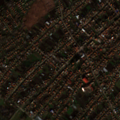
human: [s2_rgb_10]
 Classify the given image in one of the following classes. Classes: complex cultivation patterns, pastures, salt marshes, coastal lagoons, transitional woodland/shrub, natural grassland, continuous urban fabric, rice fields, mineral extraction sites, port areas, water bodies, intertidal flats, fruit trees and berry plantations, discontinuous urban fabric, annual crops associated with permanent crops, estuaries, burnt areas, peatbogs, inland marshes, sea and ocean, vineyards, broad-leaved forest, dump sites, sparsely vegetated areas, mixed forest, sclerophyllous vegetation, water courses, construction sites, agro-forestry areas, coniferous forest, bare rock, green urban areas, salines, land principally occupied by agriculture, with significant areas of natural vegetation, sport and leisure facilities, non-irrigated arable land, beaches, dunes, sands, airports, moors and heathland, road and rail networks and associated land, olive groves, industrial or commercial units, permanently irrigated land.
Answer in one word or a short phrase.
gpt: discontinuous urban fabric, non-irrigated arable land, complex cultivation patterns, land principally occupied by agriculture, with significant areas of natural vegetation